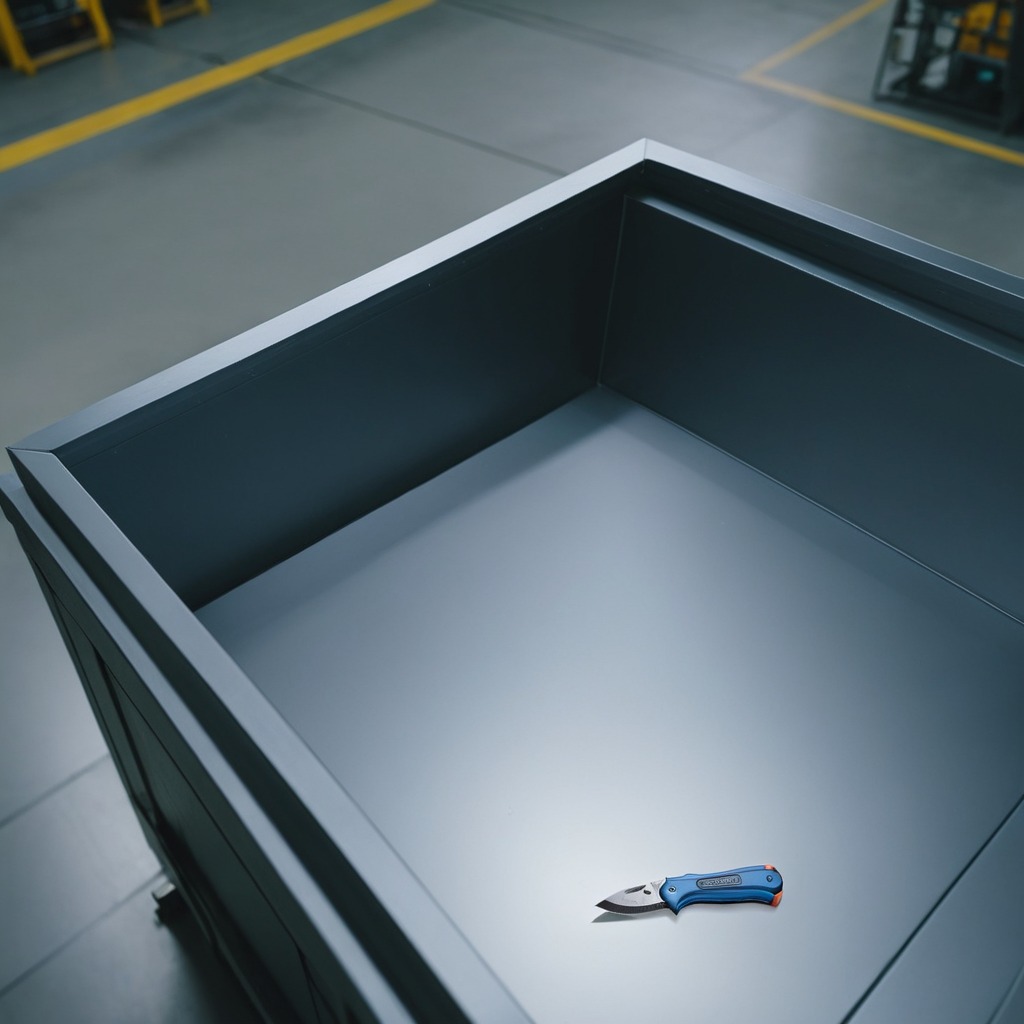
A utility knife is lying on the toolbox surface.